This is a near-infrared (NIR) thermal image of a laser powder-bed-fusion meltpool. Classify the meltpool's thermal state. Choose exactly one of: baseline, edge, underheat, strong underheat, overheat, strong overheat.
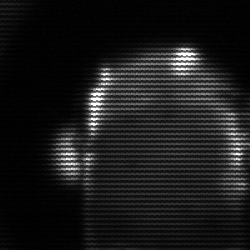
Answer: baseline